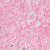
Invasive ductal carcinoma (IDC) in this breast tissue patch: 0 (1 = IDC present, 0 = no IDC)